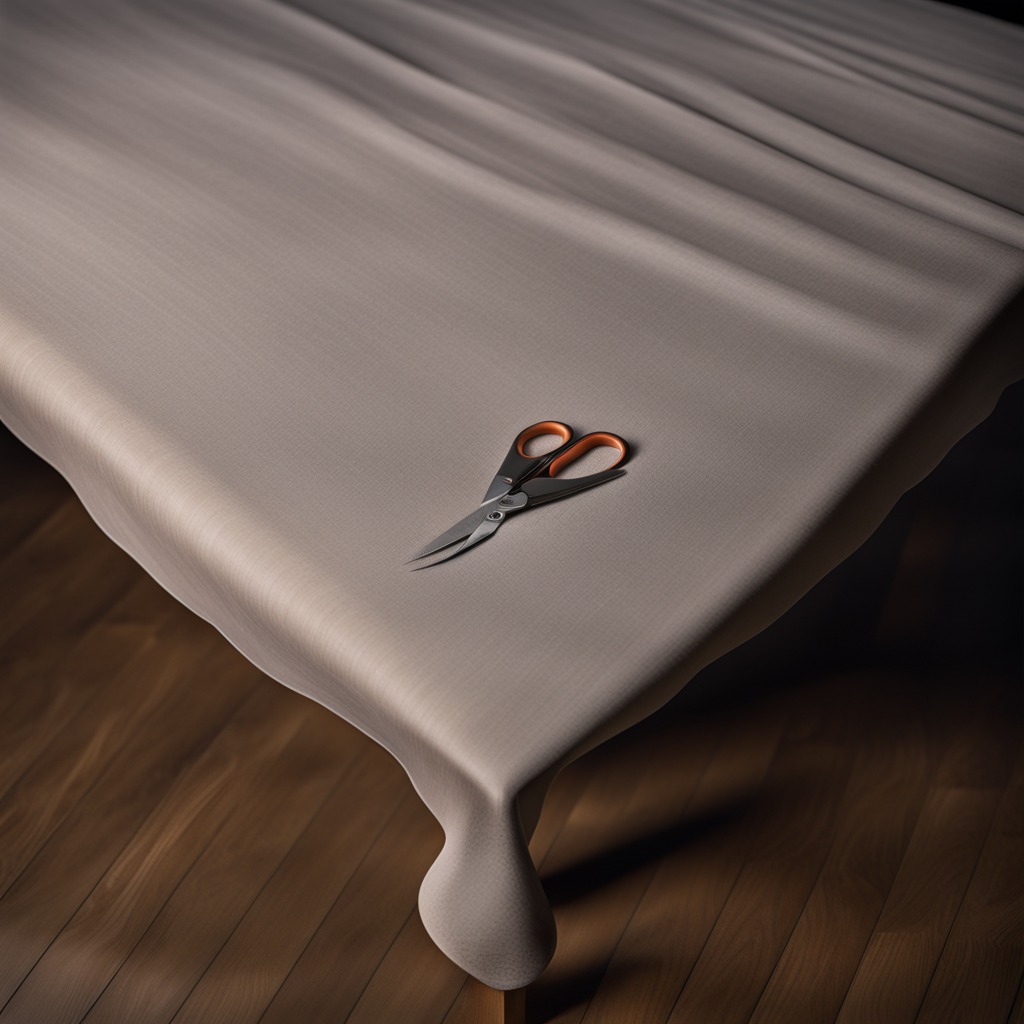
A scissor lying on the wooden table.